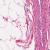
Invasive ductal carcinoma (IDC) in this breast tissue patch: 0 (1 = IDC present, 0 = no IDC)